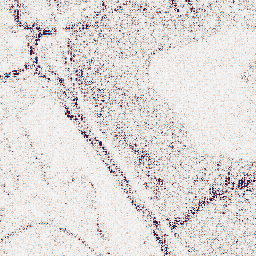
Category: wavelet
Decomposition family: wavelet_biorthogonal
Decomposition parameters: wavelet: bior4.4
level: 1
Upsampling method: quintic
Upsampling parameters: scale: 2
Upsampling scale: 2